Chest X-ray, PA view. Patient: 53 years old, sex M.
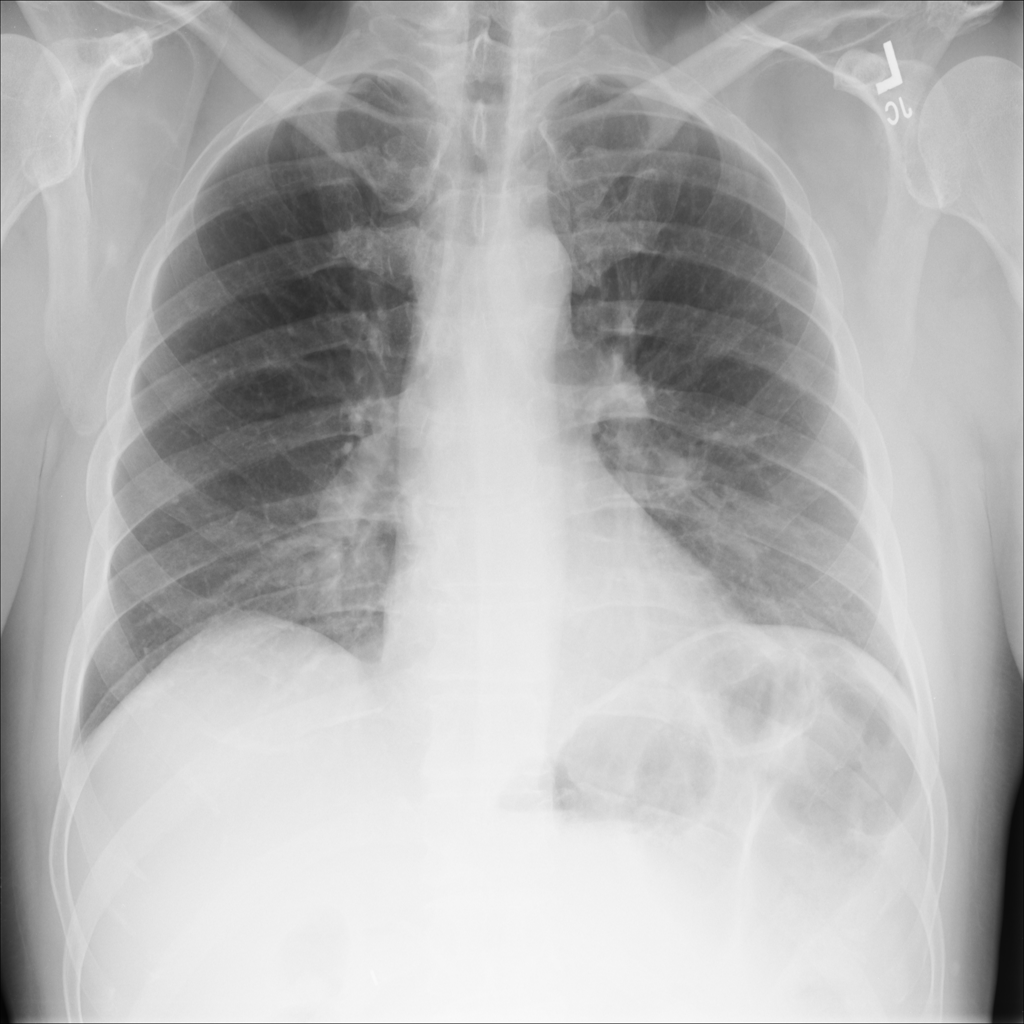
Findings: Infiltration